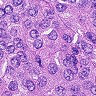
Metastatic tissue present: yes